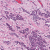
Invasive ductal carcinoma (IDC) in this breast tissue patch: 1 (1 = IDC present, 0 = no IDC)